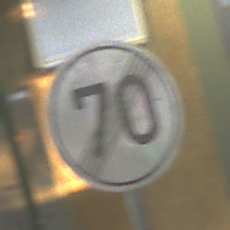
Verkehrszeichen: EndeGeschwindigkeit70
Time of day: MorningAfternoon
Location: Roofed (Special)
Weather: NotSpecified
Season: NotSpecified
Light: Artificial